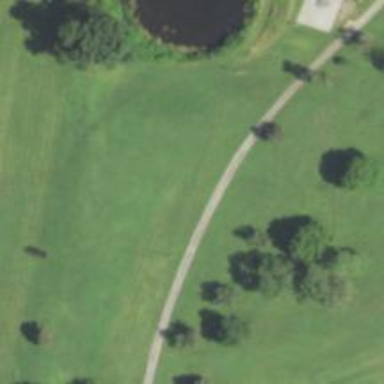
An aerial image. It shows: Pathway for golfing.